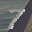
Label: 7